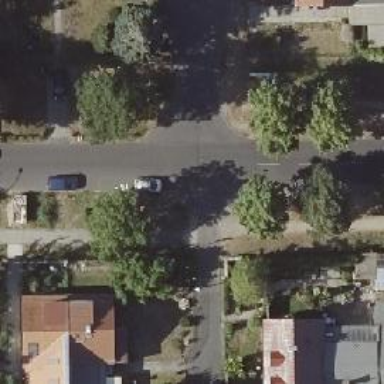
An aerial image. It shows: Sidewalk along the footway.